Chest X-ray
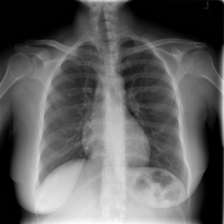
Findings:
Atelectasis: negative
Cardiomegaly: negative
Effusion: negative
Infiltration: negative
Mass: negative
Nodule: negative
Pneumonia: negative
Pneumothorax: negative
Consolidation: negative
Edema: negative
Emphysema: negative
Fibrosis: negative
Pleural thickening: negative
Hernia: negative